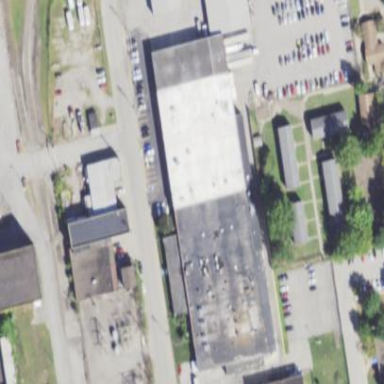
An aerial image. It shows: Commercial building.